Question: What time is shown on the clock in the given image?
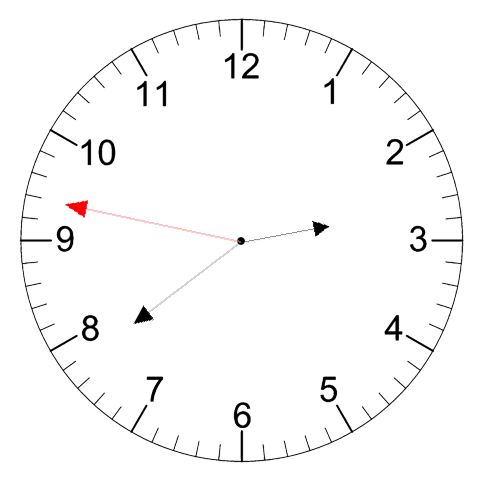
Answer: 02:38:47